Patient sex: M
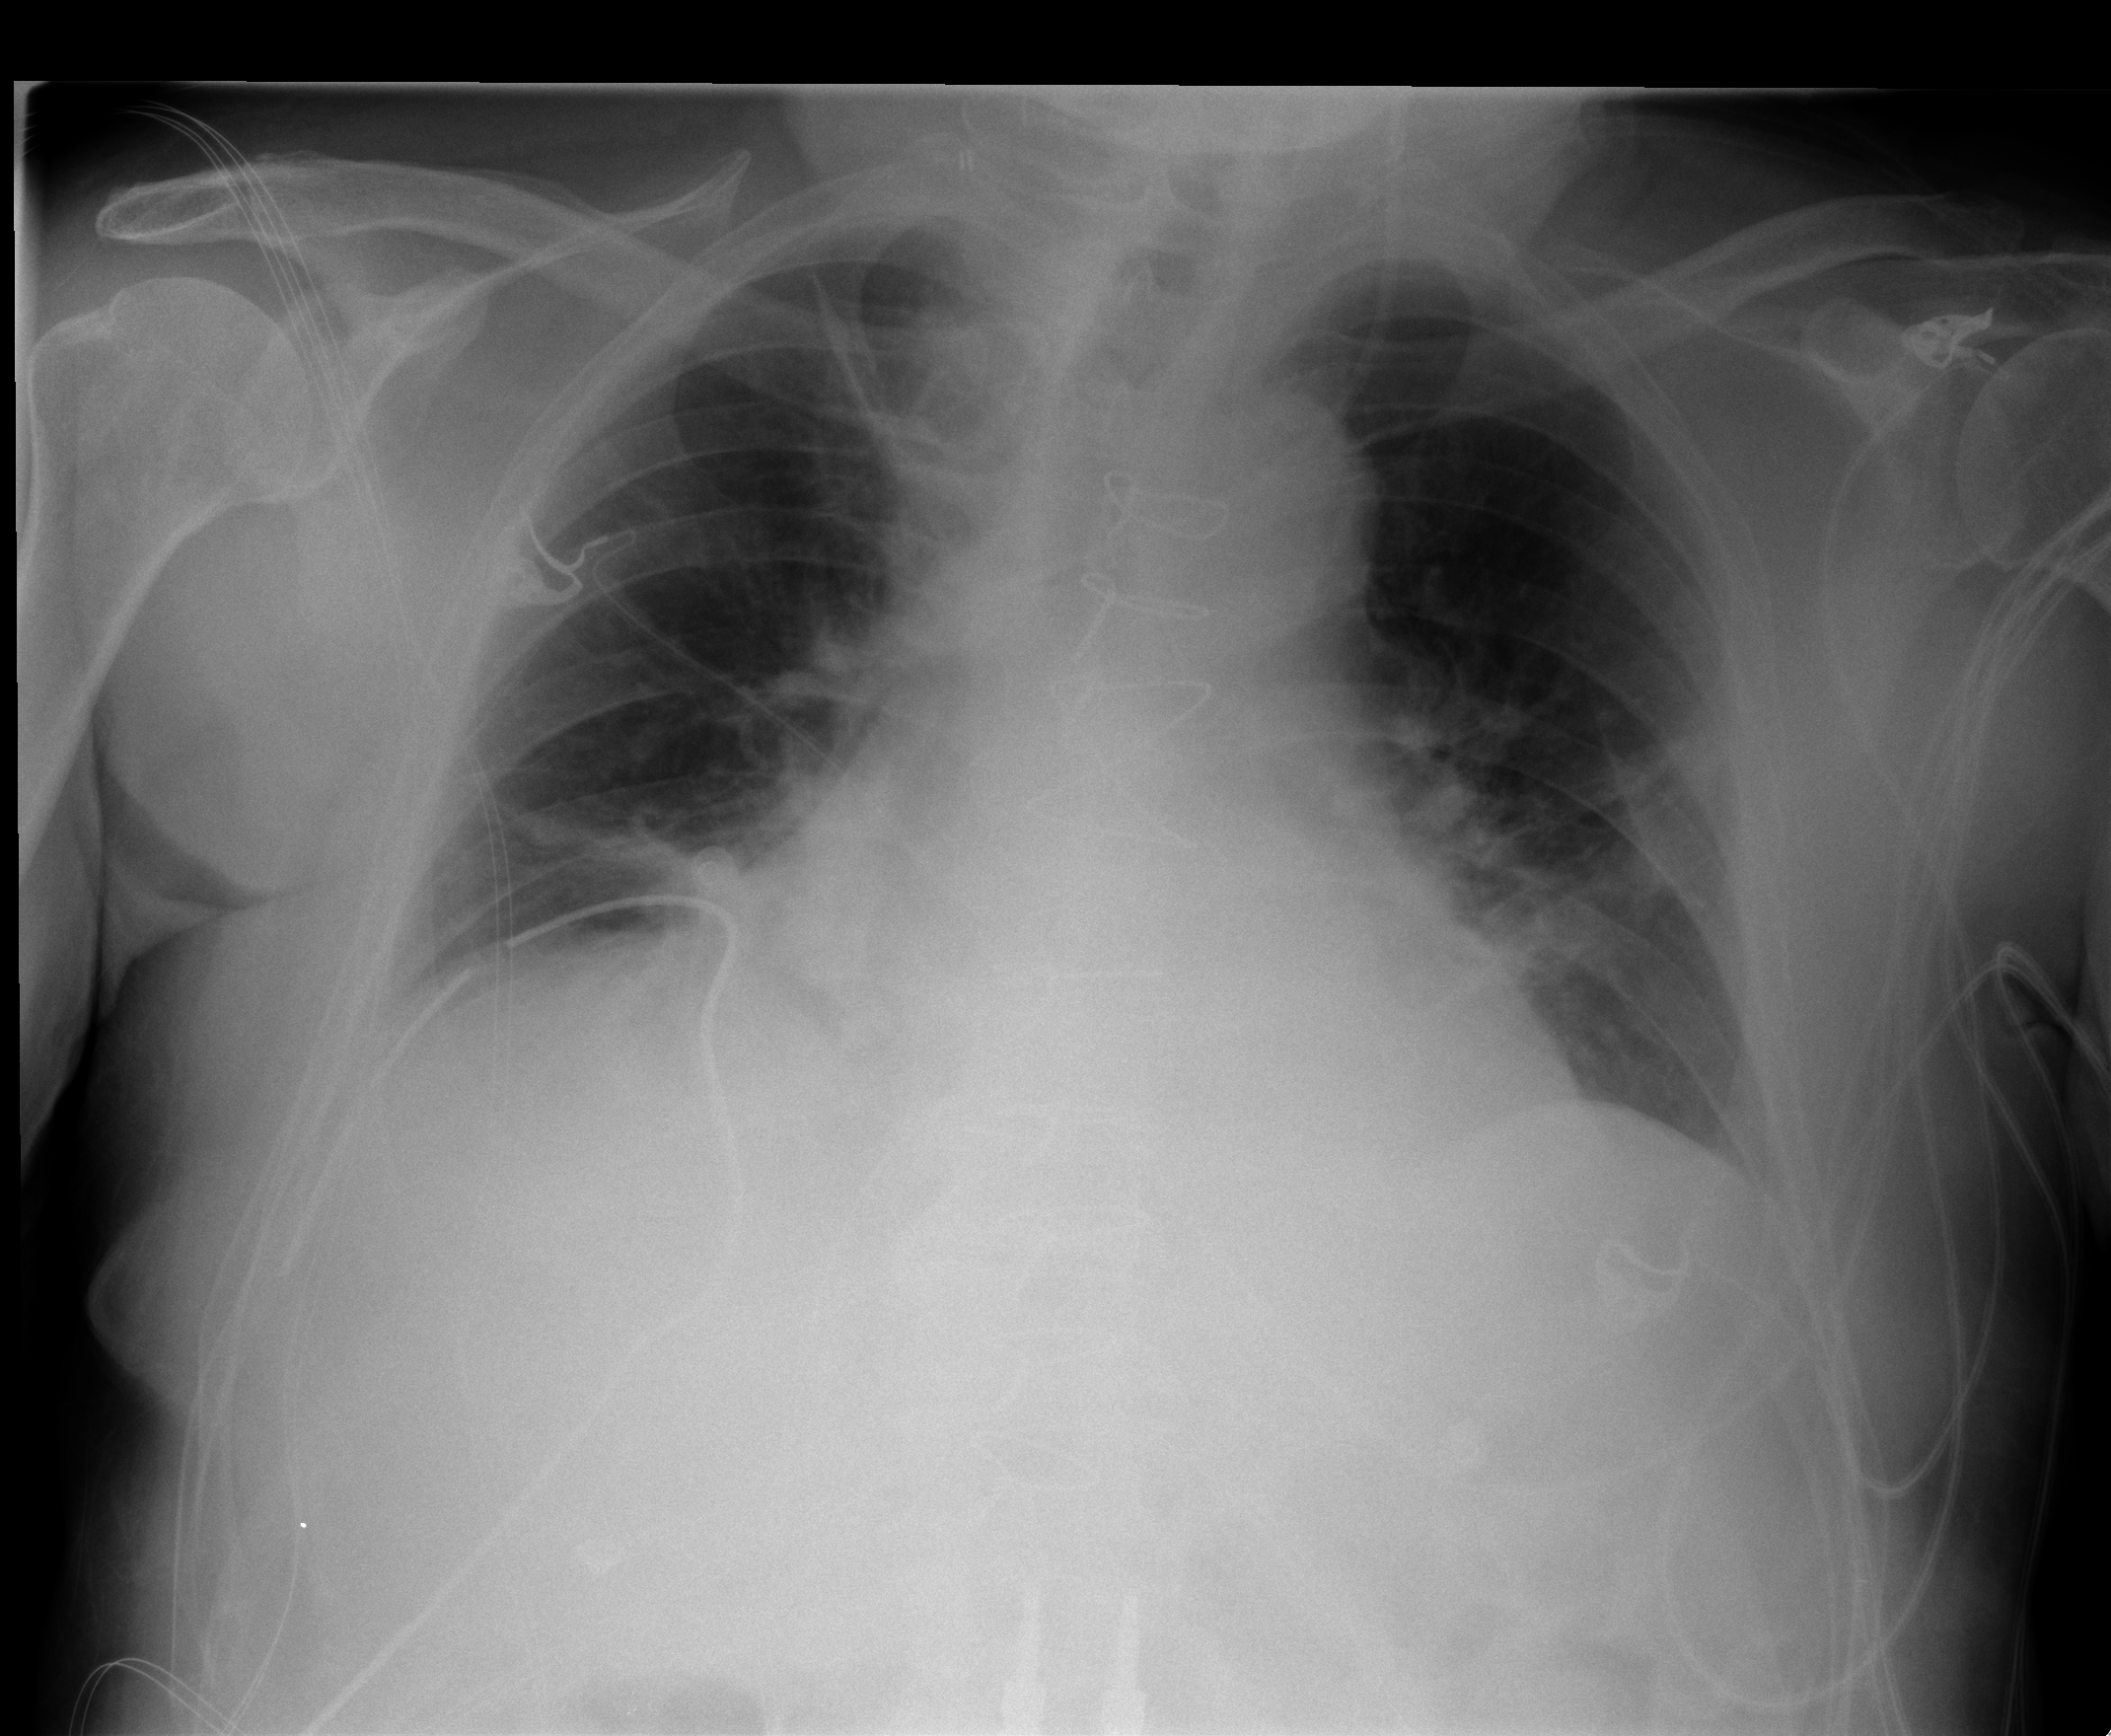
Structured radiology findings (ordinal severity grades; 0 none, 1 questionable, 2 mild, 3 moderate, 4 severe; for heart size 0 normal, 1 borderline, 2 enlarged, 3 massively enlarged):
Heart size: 0
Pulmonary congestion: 0
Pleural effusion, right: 0
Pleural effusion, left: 2
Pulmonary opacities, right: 0
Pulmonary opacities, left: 2
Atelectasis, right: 2
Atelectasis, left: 2